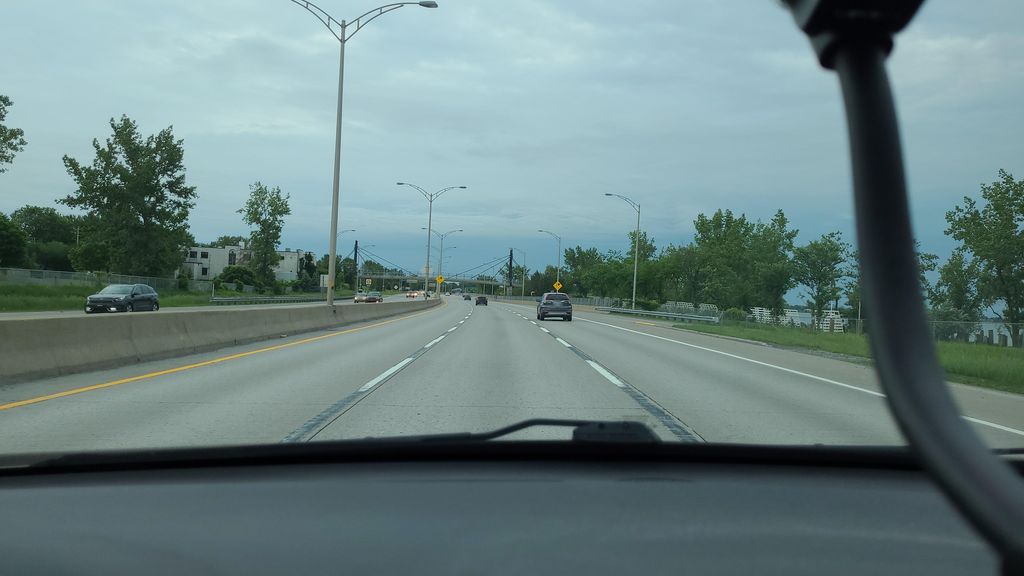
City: montreal